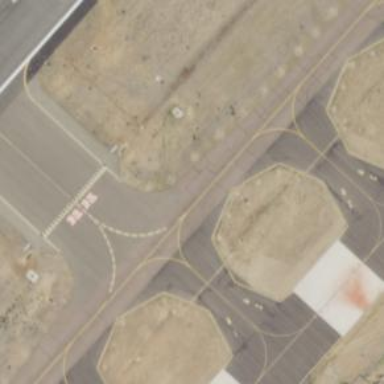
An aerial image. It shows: View of taxiway at the airport.